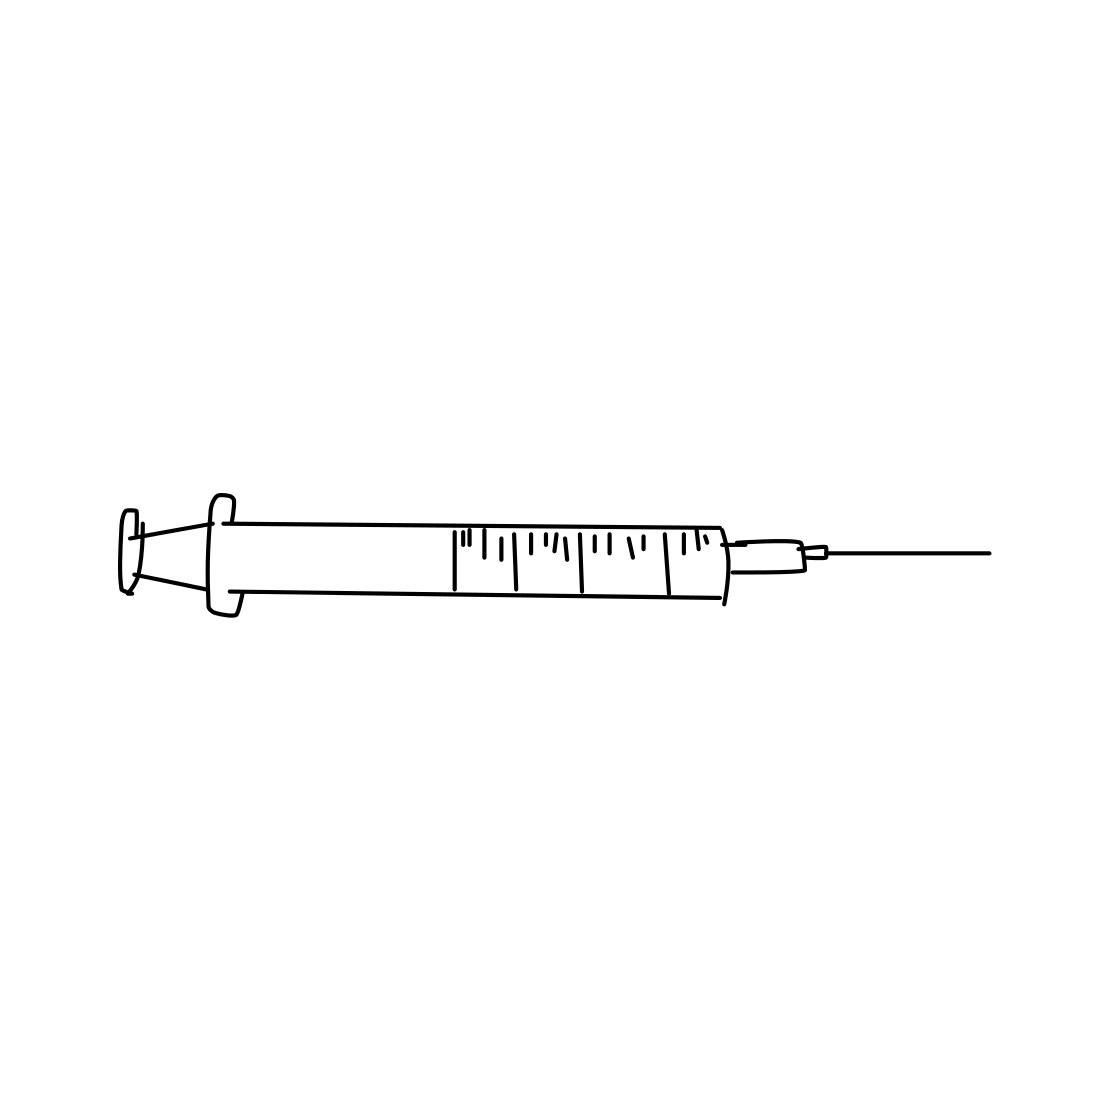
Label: syringe